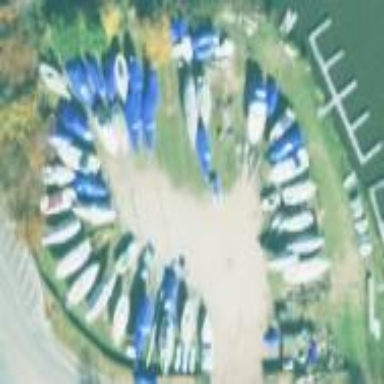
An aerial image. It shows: Boat storage area with gravel parking surface.